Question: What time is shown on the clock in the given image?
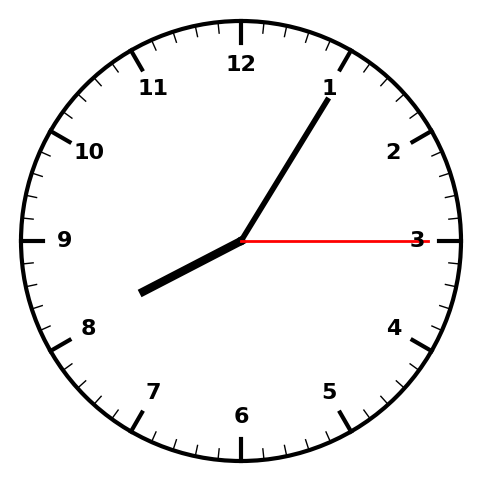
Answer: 08:05:15